Chest X-ray:
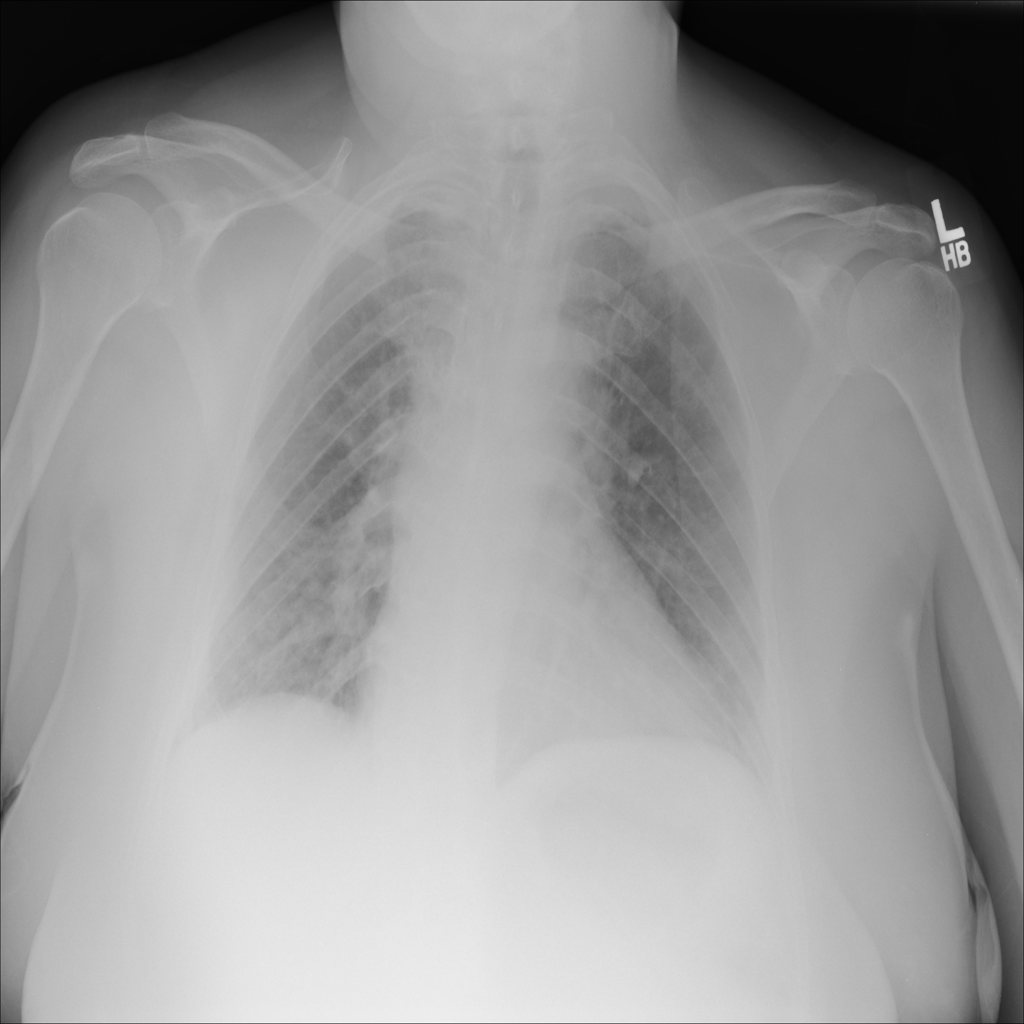
Findings: Consolidation
No abnormal finding: no